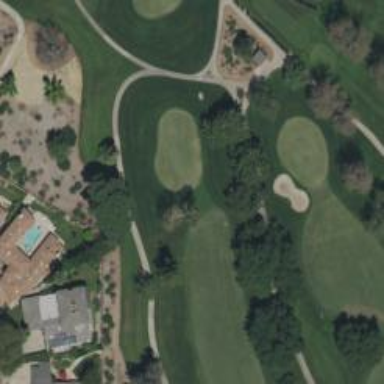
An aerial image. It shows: Golf hole.